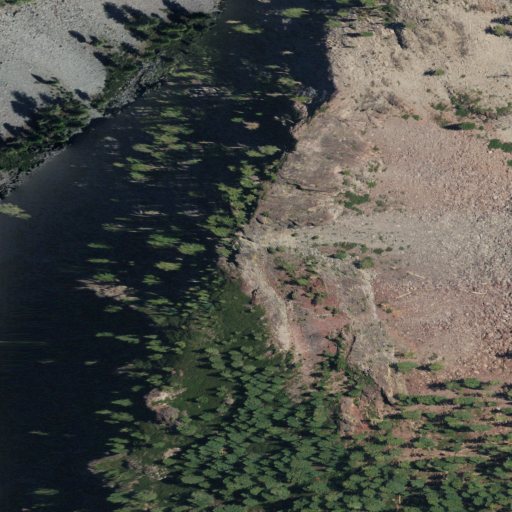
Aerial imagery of mountain in California named Bonte Peak containing shrub, evergreen forest, grassland, and barren land